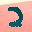
Label: 2